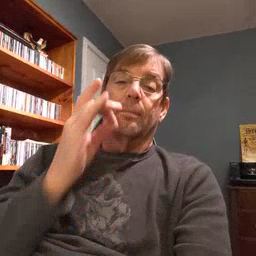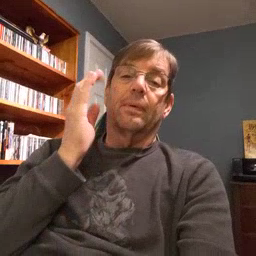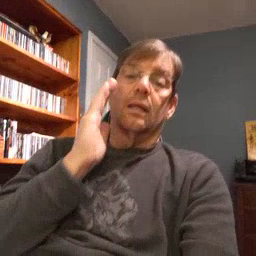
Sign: bee